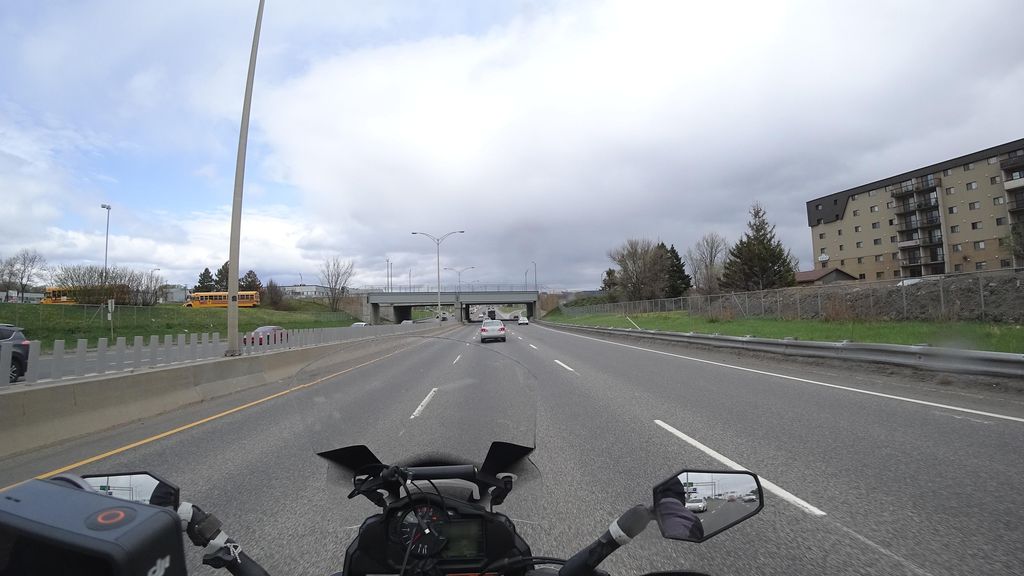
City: quebec_city